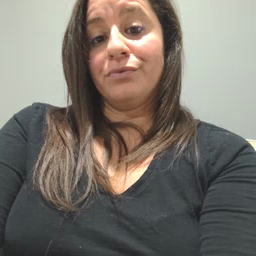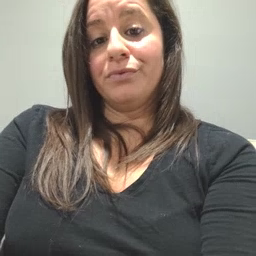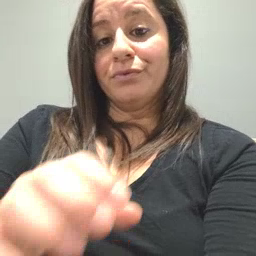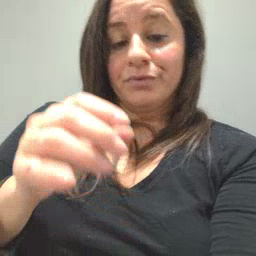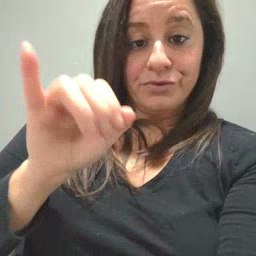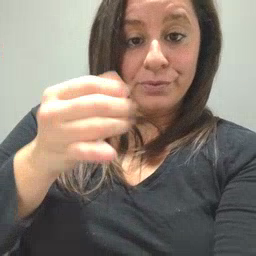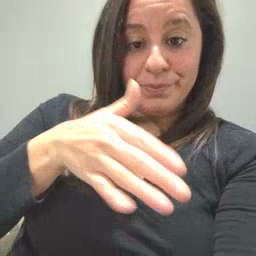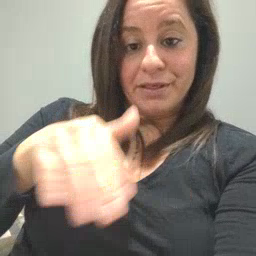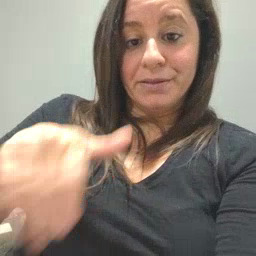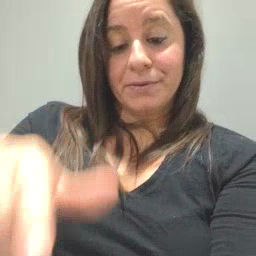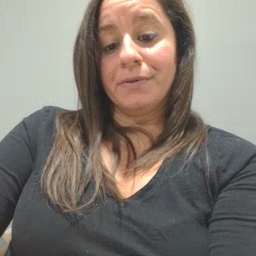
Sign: jeans